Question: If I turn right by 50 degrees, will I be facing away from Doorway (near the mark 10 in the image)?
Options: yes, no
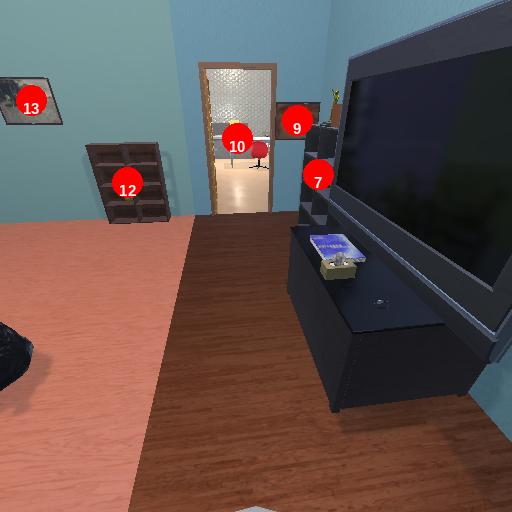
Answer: yes